Question: I noticed that on the left side of Android Studio(Beta) 0.8.0, there wasn't a .apk file listed. I already zipped the entire directory where my project is, but I'm just wondering, did the apk file also get zipped? Thanks!
EDIT: I've done "Build", then "Make Project" as suggested by the answer below. But I still can't find the apk file! Here's what I see on my screen:

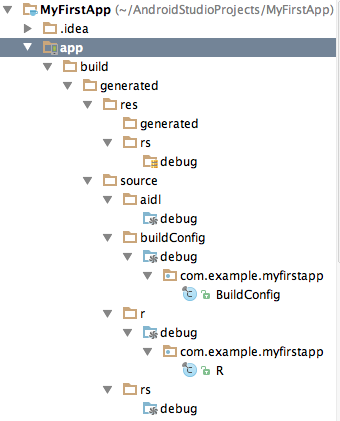
Answer: Yes, the apk ends up in '<project>\<module>uild\outputspk'. So it should've been included.
you actually built it, of course!